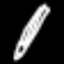
Label: pencil